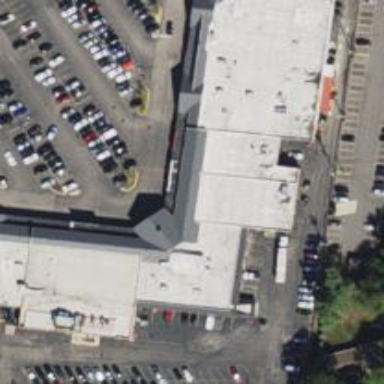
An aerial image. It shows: Pharmacy providing healthcare services.